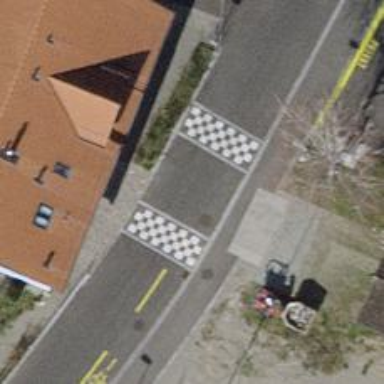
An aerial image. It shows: Traffic calming table.